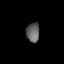
Tissue: lung
Cell type: Fibroblasts
Senescence score: 0.5616
Nuclear area (px): 246
Mean DAPI intensity: 97.951